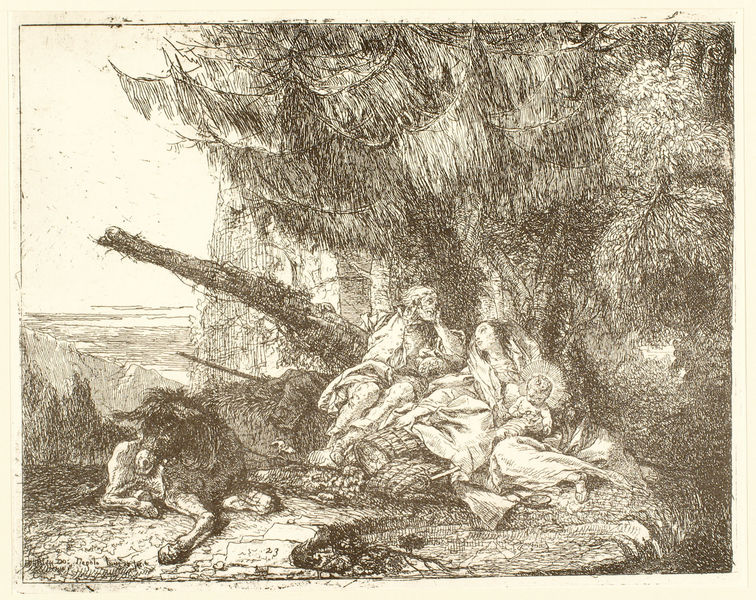
Titel: Die Flucht nach Ägypten
Künstler: Domenico Giovanni Tiepolo
Institution: Berlin, Kupferstichkabinett
Schlagwörter: baum, berg, felsen, himmel, mann, bäume, landschaft, menschen, frau, skizze, weiss, zeichnung, rahmen, familie, kind, mutter, paar, personen, vater, blatt, wald, esel, ruhe, grafik, graphik, rast, rand, flucht, radierung, schwarzweiß, bleistift, tanne, jesus, ägypten, kaltnadel, #menschen, bleostoft